【题型】解答题　【知识点】平面几何　【难度】easy
三角铁（如图1）是一种金属乐器，用三角铁棒击打三角铁，可以发出美妙的声响。已知有一个三角铁$ABC$，如图2，经测量，$\tan B = \tan C = 3$，$\triangle ABC$的面积为30平方寸。

(1) 求$\triangle ABC$的周长。

(2) 如图3，将三角铁的$AC$边水平悬挂，在点$B$处固定三角铁棒$BD$，棒头为小球$D$，取一根和棒$BD$同样型号的三角铁棒，摘下棒头，使棒杆刚好卡在$A$处和小球$D$间，且棒$BD$自然下垂。求棒$BD$的长。
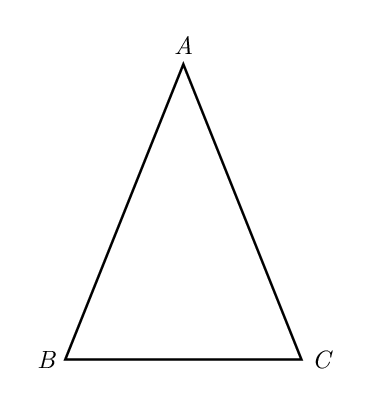
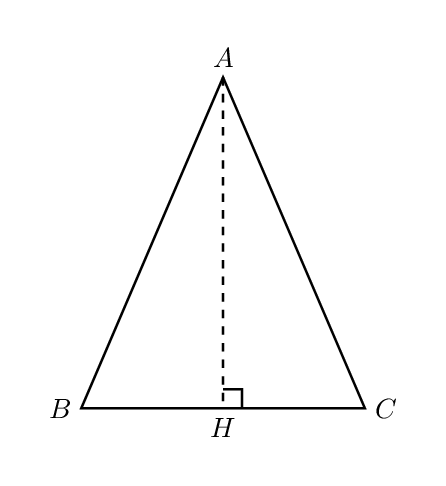
【解答】
\vspace{8pt}

\textbf{【答案】}(1) $20 + 2\sqrt{10}$

(2) $\dfrac{25}{3}$寸

\vspace{5pt}

\textbf{【解析】}(1) 如图所示，作$AH \perp BC$于$H$

$\because \tan B = \tan C = 3$

$\therefore \angle B = \angle C$

$\therefore AB = AC$，$AH = 3BH$

$\because AH \perp BC$

$\therefore BH = CH = \dfrac{BC}{2}$

$\therefore BC = 2BH$

$\because \triangle ABC$的面积为30平方寸

$\therefore \dfrac{BC \cdot AH}{2} = 30$，

$\therefore BH \cdot (3BH) = 30$

$\therefore BH = \sqrt{10}$

$\therefore BC = 2\sqrt{10}$，$AH = 3\sqrt{10}$

$\therefore AB = AC = \sqrt{BH^2 + AH^2} = 10$

$\therefore \triangle ABC$的周长$= 10 + 10 + 2\sqrt{10} = 20 + 2\sqrt{10}$（寸）；

(2) 如图所示，记$AC$，$BD$交于点$P$，

根据题意得，$AD = BD$，$AC \perp BD$，

$\because \tan C = 3$

$\therefore \dfrac{BP}{CP} = 3$，即$BP = 3CP$

$\therefore CP^2 + BP^2 = BC^2$，即$CP^2 + (3CP)^2 = (2\sqrt{10})^2$

$\therefore CP = 2$，$BP = 6$，

$\because AC = 10$

$\therefore AP = 10 - 2 = 8$

设$AD = BD = x$，则$PD = x - 6$

$\because PD^2 + AP^2 = AD^2$

$\therefore (x - 6)^2 + 8^2 = x^2$

解得$x = \dfrac{25}{3}$

答：棒$BD$的长为$\dfrac{25}{3}$寸。
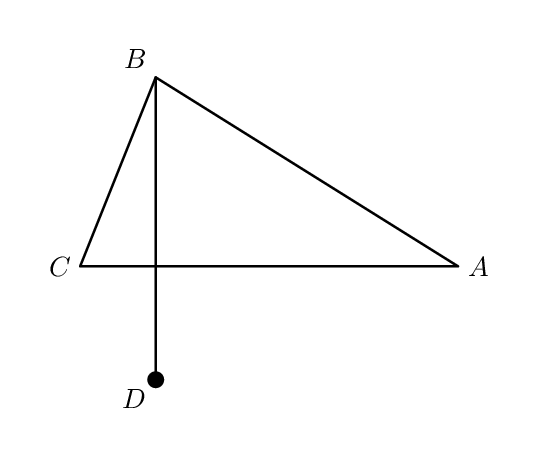
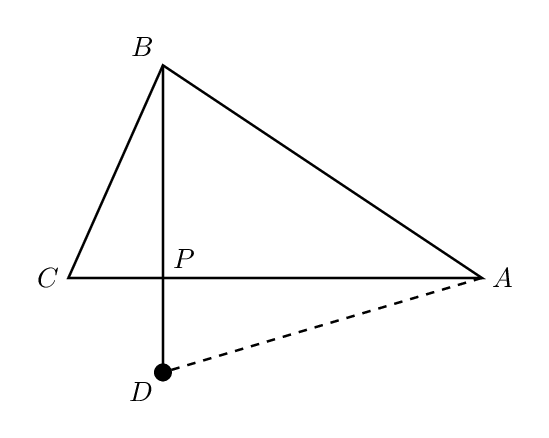